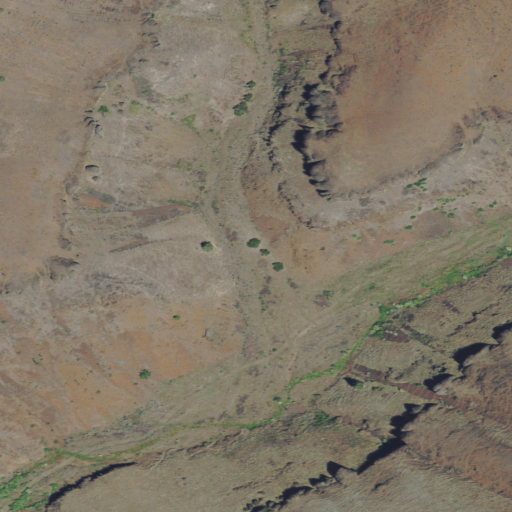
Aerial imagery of valley in Oregon named Cave Canyon containing only grassland